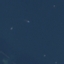
Land use / land cover class: SeaLake